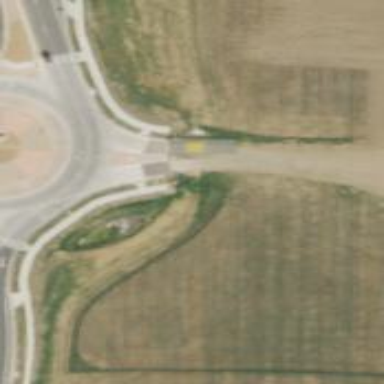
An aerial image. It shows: Cycleway.